Question: I'm building a mobile app which is intented for use on mobile devices. I started from the angular material-start <URL> and started modifying it to my needs. What I want now is to have one page with a full screen canvas.
The problem is that I can't figure out how to make the canvas fill the entire screen. The problem is shown here (red part is the canvas):

I have styling on the canvas like this:
'''
#gameCanvas{
width: 100%;
height: 100%;
background-color: red;
color: red;
}
'''
but for some reason this won't work.
I have a CodePen <URL>.
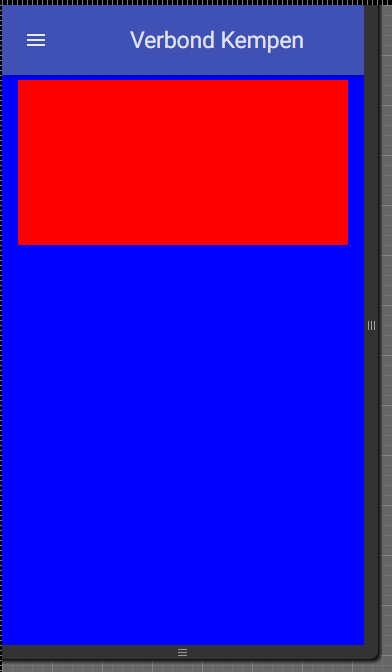
Answer: 'md-content' is a relative element. So to make the canvas use 100% of the space available, you can use this css instead :
'''
#gameCanvas{
position: absolute;
top: 0;
bottom: 0;
right: 0;
left:0;
background-color: red;
color: red;
}
'''
<URL>
The real 'angular-material' way to do it is to use layout directives like this :
'''
<md-content flex id="content" layout="column" layout-padding style="background-color: blue">
<canvas layout-fill id="gameCanvas" flex></canvas>
</md-content>
'''
You should also consider using 'layout-padding' directive instead of adding it yourself.
Here's the new <URL>.